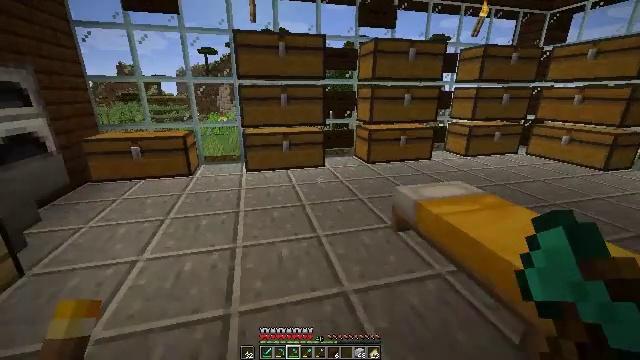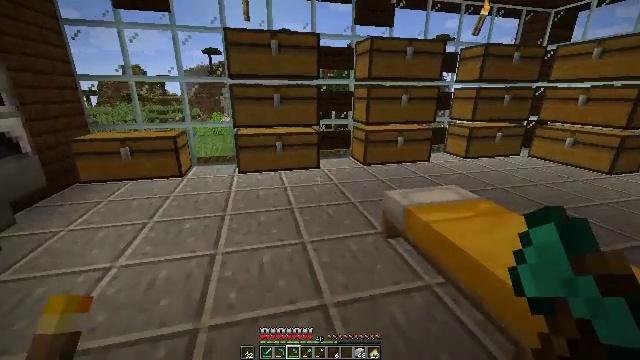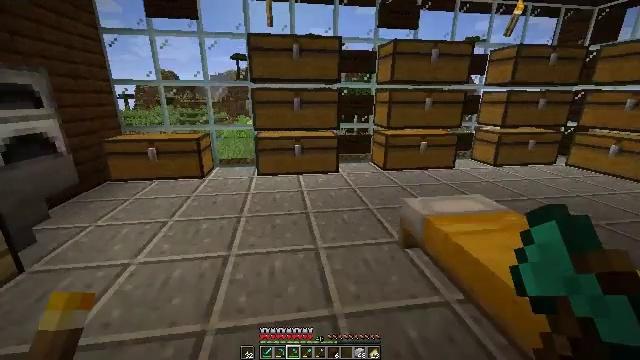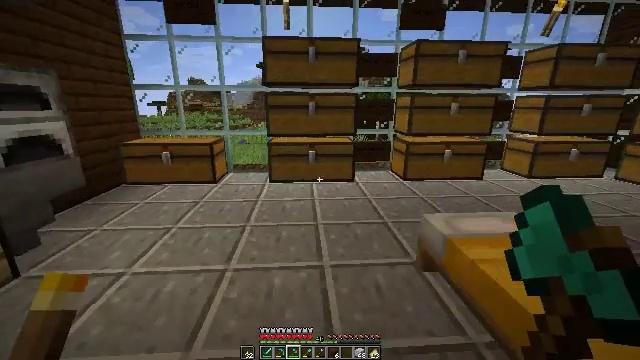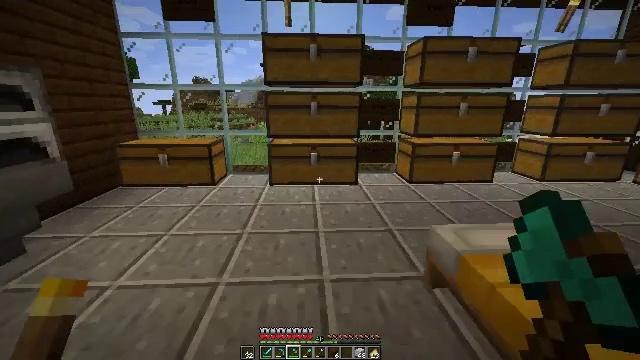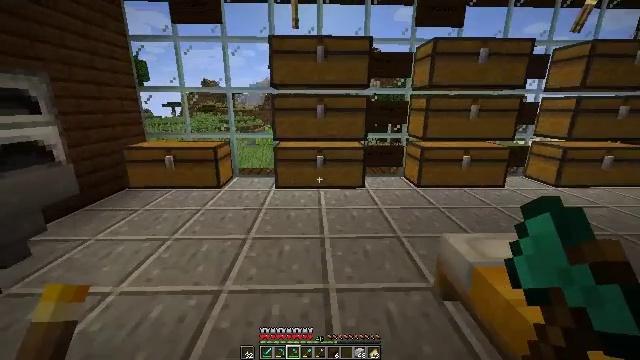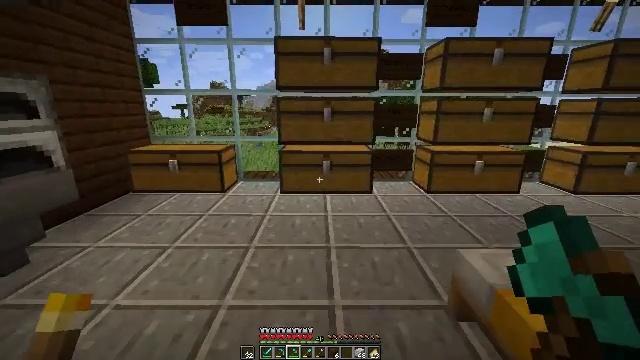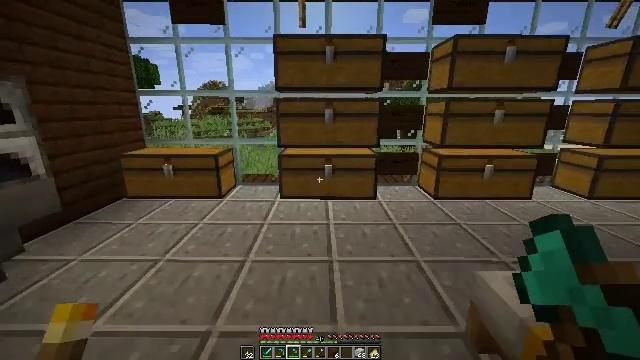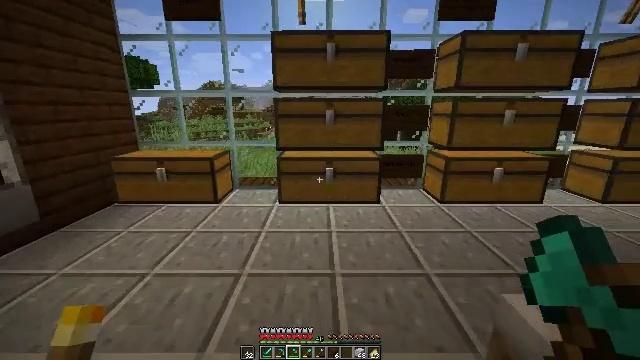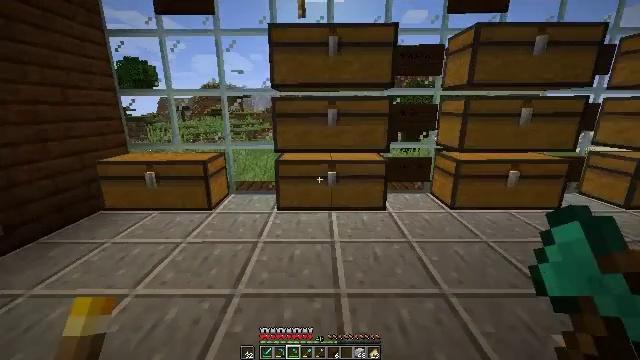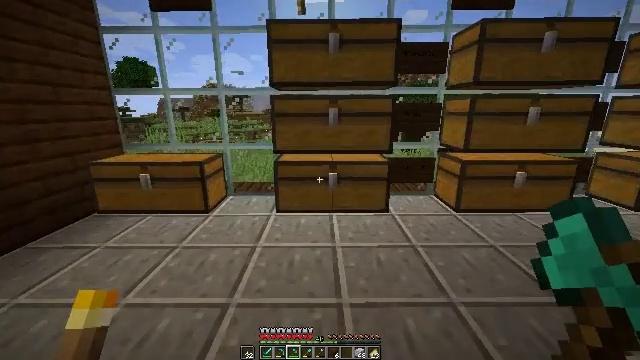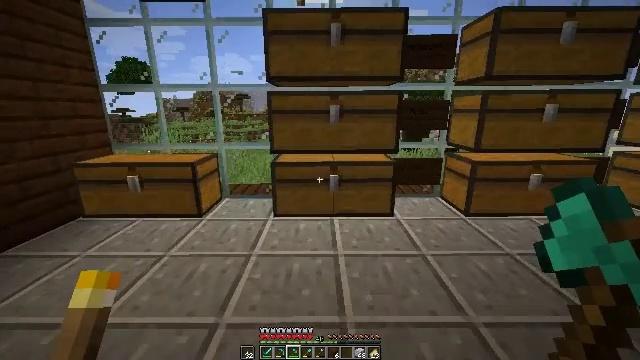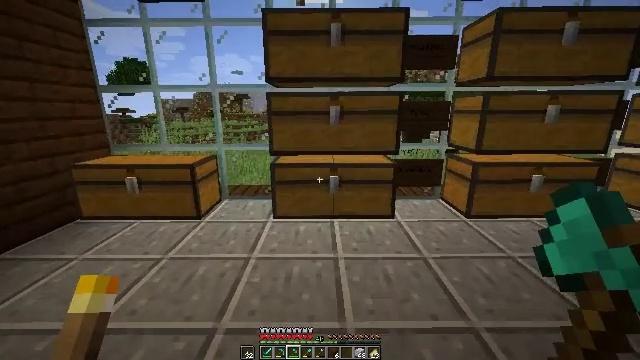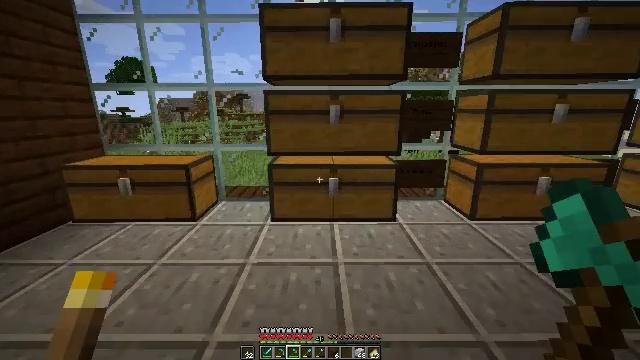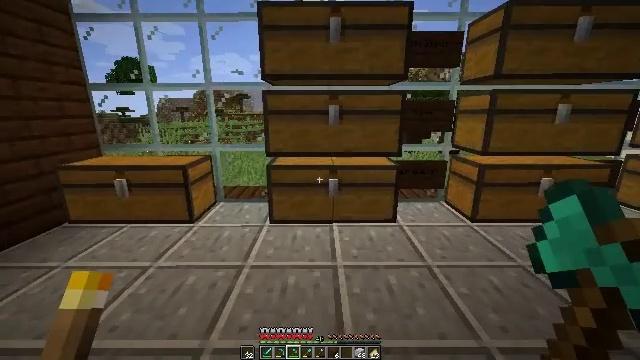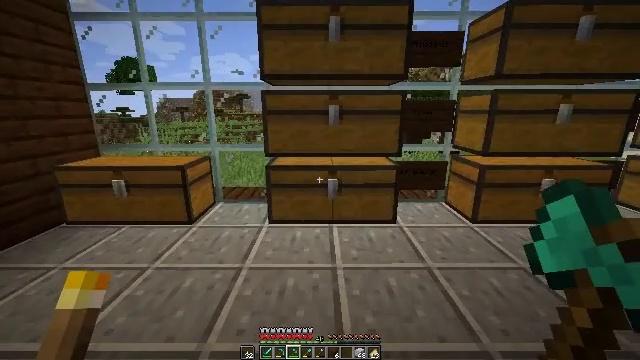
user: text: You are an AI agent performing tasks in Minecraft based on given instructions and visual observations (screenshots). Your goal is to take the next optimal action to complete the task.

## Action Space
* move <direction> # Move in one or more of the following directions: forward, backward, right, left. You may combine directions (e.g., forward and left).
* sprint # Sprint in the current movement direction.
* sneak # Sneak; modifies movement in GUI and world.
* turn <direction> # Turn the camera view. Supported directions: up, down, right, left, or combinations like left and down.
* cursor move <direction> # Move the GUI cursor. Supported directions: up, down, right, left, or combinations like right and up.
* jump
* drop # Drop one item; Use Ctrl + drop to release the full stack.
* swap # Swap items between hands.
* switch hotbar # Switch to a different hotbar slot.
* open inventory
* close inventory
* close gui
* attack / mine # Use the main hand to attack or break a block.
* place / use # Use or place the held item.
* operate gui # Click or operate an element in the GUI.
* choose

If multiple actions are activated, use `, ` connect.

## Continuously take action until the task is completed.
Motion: motion action
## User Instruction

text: Collect dark oak log for building.
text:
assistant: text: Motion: move forward and move right
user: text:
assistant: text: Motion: move forward, turn left
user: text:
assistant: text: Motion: move forward, turn left and up
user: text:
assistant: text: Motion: move forward
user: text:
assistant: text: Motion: move forward, turn left
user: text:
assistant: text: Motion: move forward, turn left
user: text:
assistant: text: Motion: move forward
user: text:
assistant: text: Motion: move forward
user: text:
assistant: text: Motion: move forward
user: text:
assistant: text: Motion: move forward
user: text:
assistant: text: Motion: move forward
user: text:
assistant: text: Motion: no_op
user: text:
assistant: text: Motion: no_op
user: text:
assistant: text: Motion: no_op
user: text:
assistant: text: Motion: no_op
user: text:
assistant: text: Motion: no_op
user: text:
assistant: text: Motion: use / place
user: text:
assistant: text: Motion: use / place
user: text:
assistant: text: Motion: use / place
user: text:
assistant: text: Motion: no_op
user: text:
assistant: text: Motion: no_op
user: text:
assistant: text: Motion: no_op
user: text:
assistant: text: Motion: no_op
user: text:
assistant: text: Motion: no_op
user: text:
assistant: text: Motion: no_op
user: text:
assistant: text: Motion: no_op
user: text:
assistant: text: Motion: no_op
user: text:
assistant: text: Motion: no_op
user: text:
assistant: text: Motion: no_op
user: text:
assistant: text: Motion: no_op